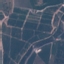
Label: PermanentCrop